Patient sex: M
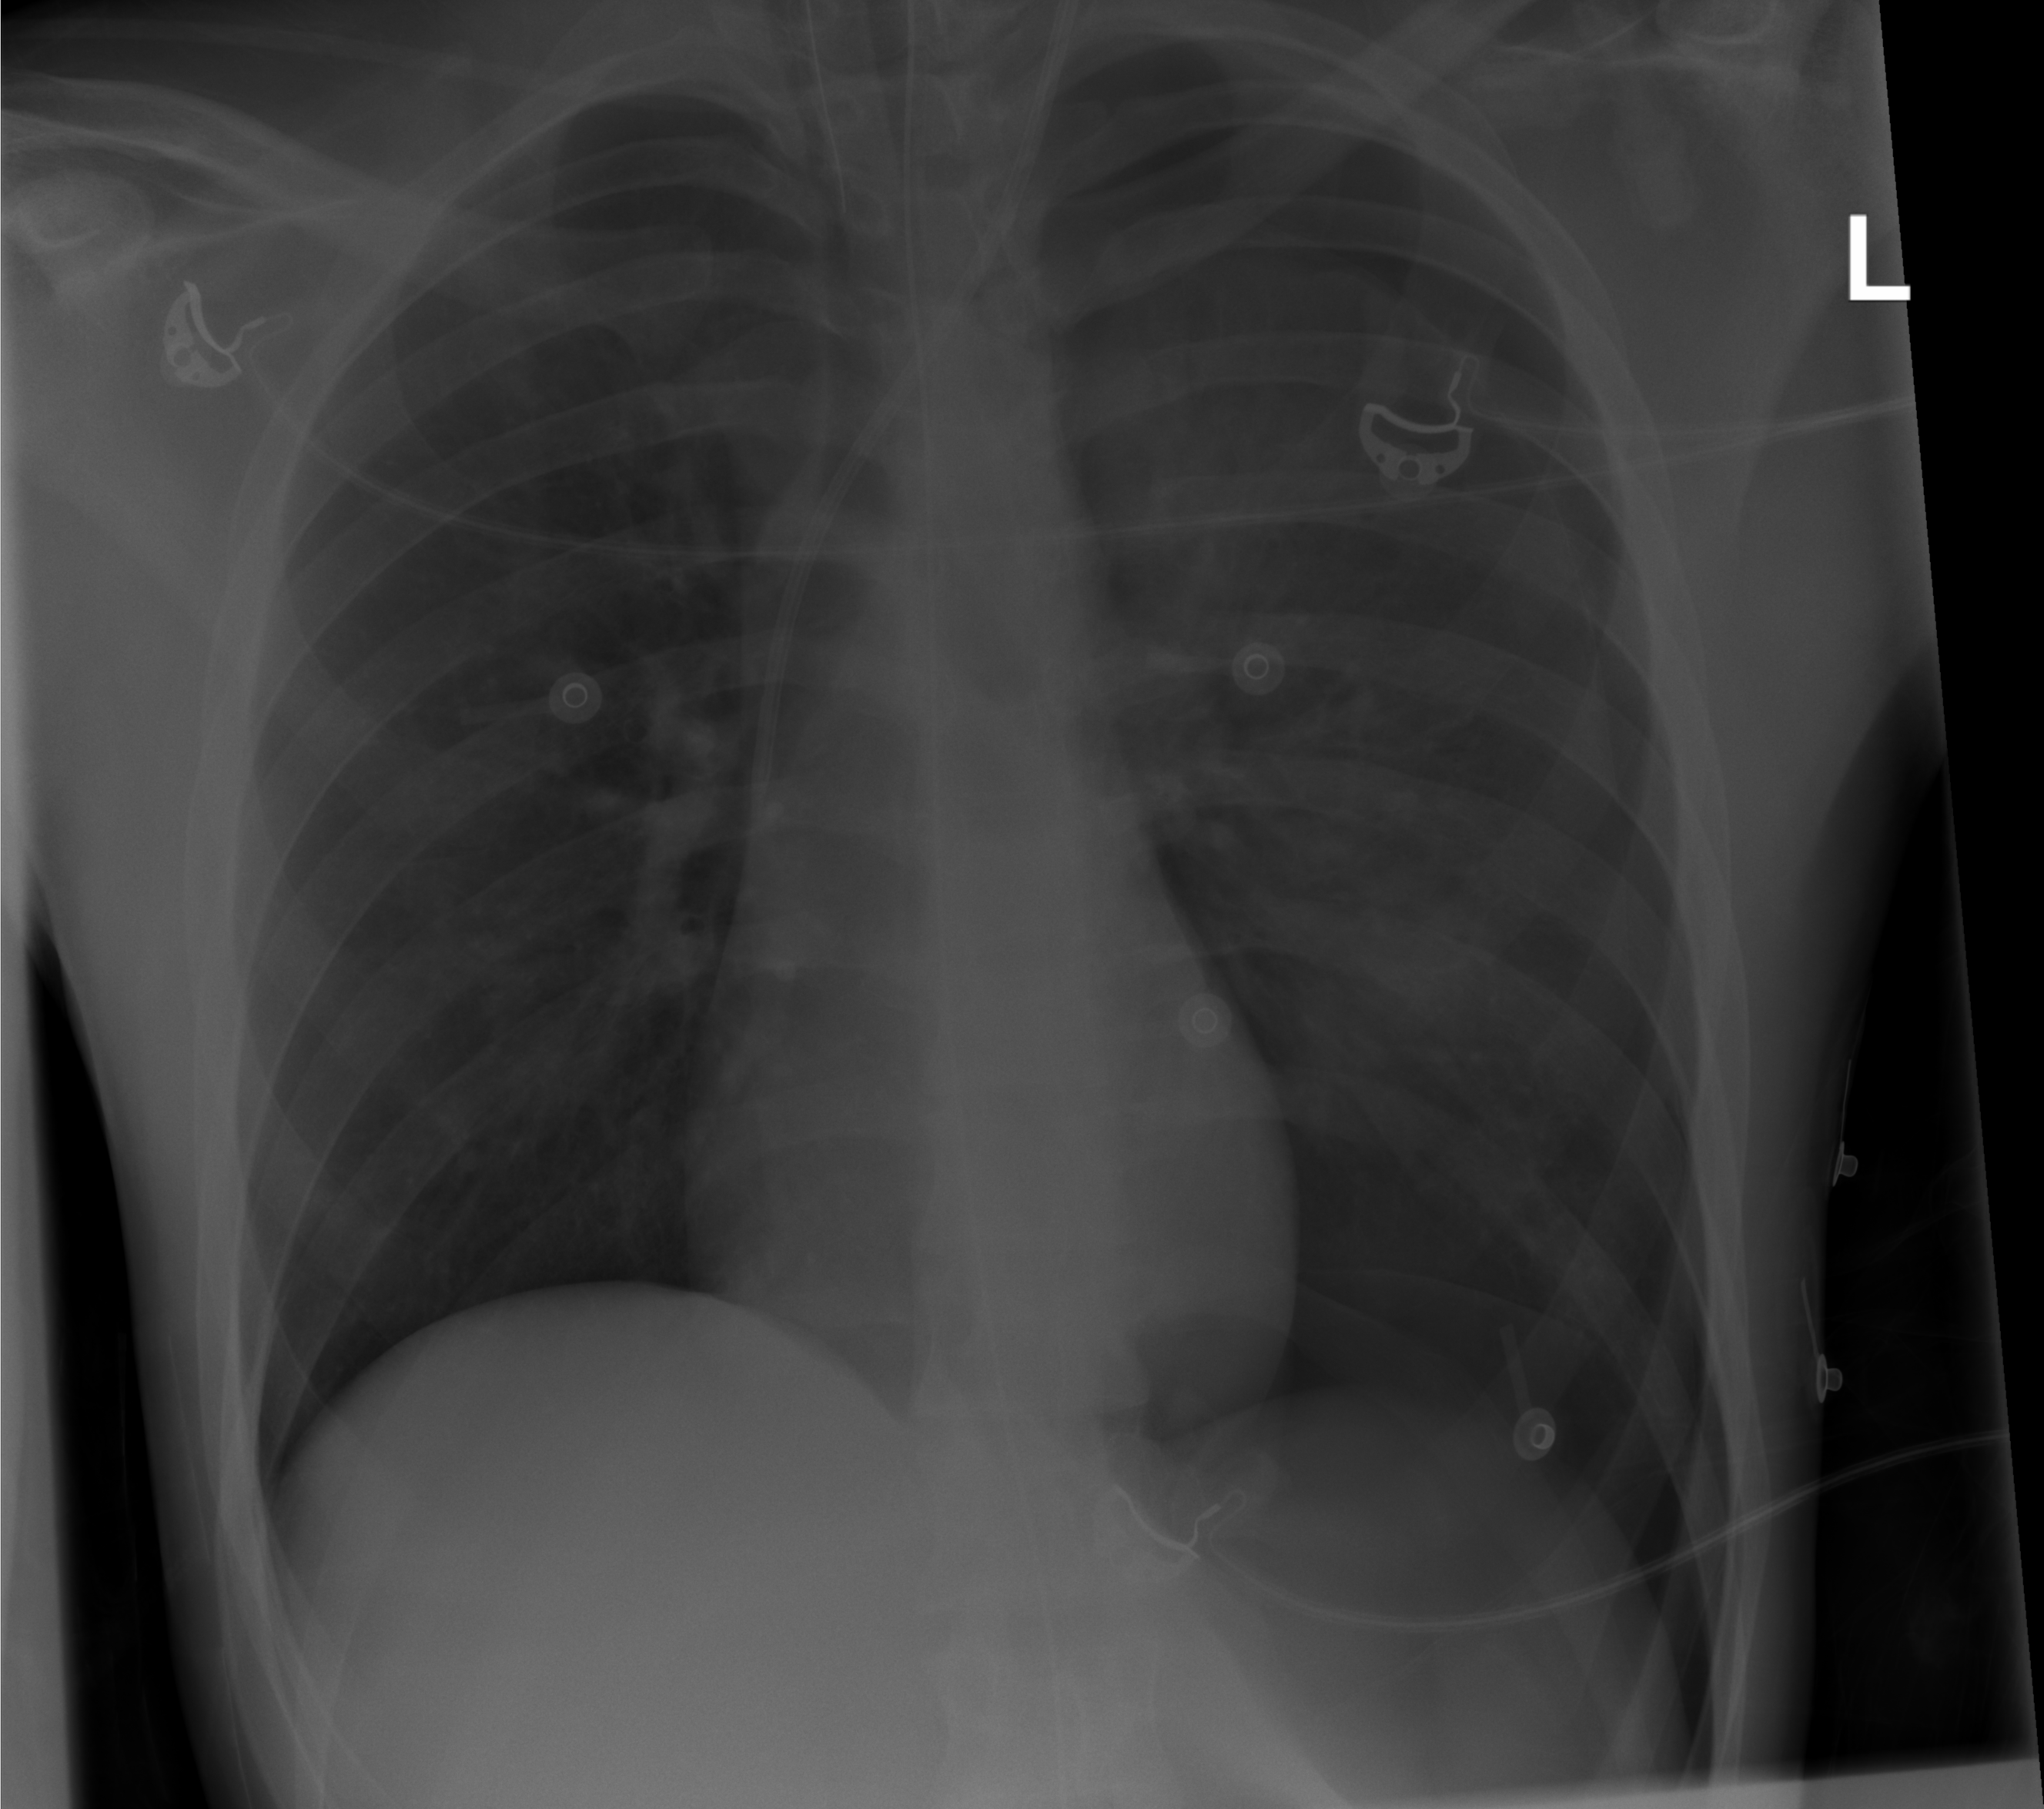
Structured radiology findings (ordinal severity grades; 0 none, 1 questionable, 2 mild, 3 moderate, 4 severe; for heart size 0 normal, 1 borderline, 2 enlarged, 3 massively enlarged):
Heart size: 0
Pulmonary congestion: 0
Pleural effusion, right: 0
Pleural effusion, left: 0
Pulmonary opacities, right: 0
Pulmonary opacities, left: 0
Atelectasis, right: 0
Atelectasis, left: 3